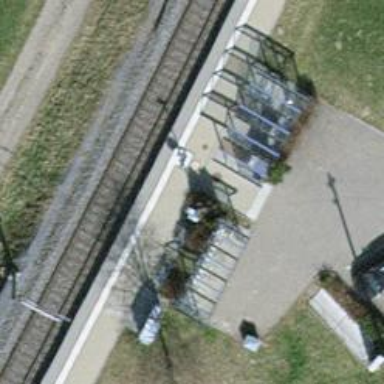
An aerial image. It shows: Railway halt.